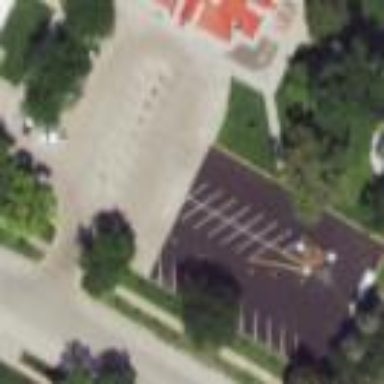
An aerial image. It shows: Parking area.